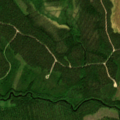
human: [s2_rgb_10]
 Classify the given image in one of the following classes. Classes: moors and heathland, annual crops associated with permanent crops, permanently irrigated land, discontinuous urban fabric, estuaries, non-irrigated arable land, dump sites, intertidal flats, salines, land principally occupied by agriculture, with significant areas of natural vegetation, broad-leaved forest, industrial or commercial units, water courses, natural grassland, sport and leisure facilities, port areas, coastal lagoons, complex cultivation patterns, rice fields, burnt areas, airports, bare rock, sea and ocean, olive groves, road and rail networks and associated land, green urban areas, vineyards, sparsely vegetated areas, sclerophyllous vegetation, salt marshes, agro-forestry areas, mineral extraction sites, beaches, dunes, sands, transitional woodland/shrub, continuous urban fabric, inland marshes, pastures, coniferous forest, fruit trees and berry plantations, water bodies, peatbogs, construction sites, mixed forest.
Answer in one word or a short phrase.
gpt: coniferous forest, mixed forest, peatbogs